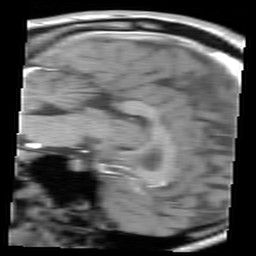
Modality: FLASH
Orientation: sagittal
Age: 19
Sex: male
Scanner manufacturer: siemens
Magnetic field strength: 3 T
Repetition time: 0.245 s
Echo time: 0.0026 s